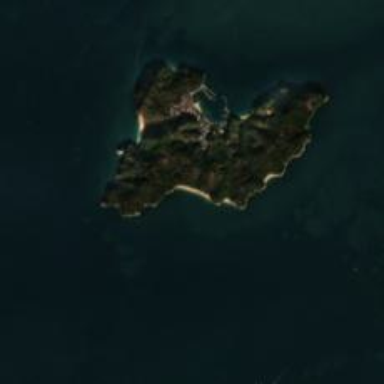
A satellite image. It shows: Picturesque coastline scene.